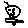
Label: flower